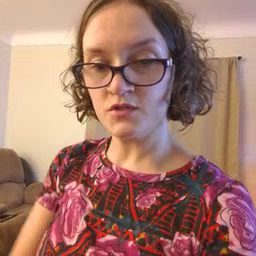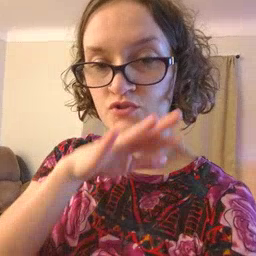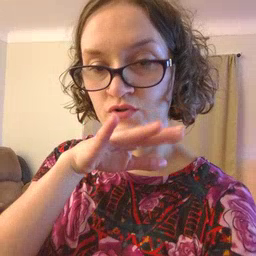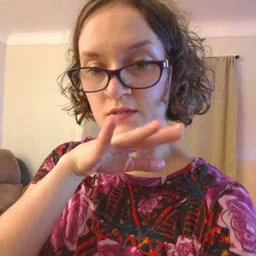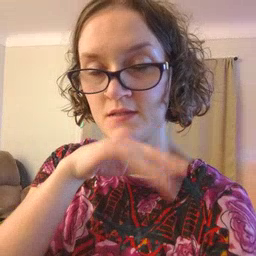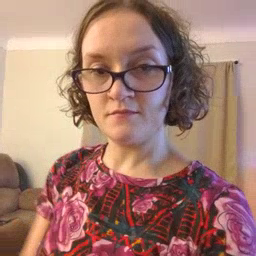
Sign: dirty